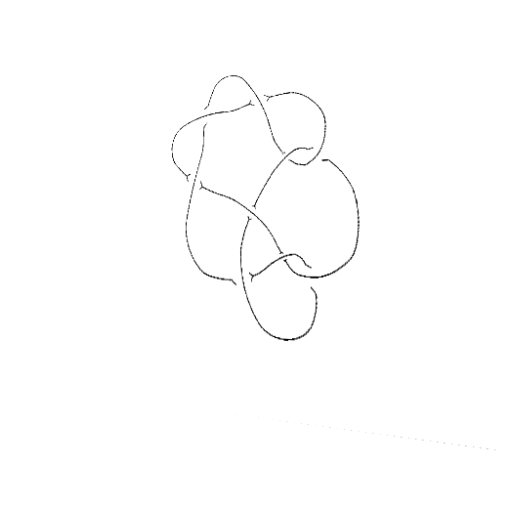
Crossing number: 9